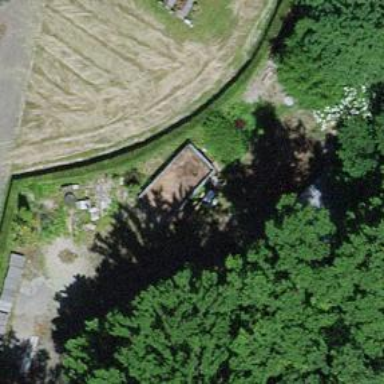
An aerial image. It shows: Hedge barrier.